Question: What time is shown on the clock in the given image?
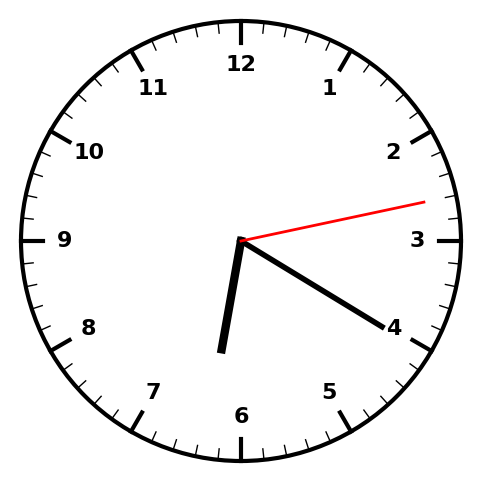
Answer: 06:20:13